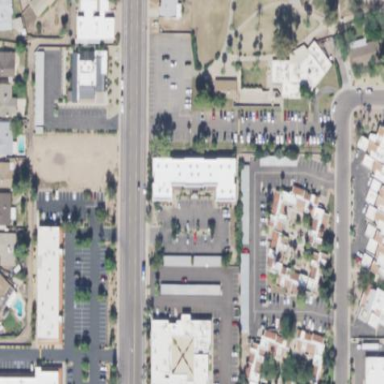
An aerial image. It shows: Commercial area.